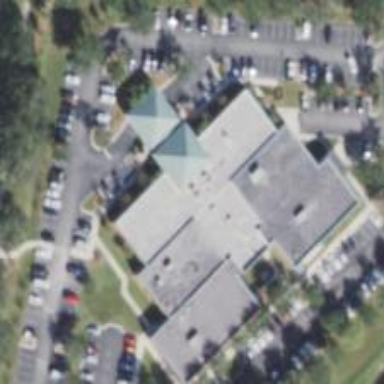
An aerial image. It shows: Healthcare clinic is depicted in the image.